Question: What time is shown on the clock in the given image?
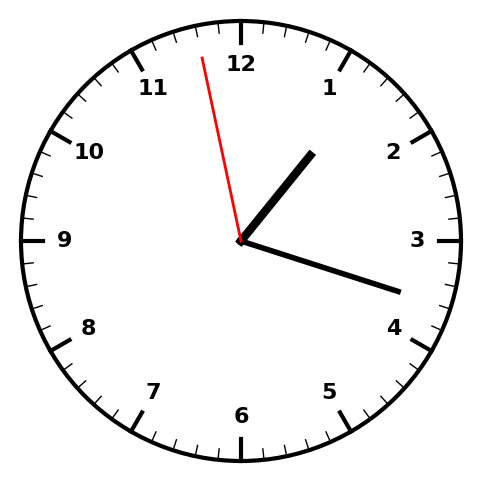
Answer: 01:17:58